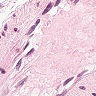
Metastatic tissue present: no